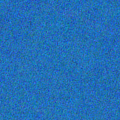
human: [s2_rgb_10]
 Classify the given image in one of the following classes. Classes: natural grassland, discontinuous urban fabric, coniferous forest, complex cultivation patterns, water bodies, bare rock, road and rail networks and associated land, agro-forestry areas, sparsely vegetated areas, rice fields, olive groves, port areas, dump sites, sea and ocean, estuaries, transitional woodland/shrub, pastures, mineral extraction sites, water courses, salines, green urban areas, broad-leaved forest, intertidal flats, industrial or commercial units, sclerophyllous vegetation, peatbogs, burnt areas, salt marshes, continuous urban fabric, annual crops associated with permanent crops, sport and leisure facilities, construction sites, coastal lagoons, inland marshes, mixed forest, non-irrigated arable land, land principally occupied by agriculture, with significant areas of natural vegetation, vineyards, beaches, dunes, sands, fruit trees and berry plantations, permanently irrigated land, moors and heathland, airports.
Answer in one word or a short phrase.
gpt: sea and ocean